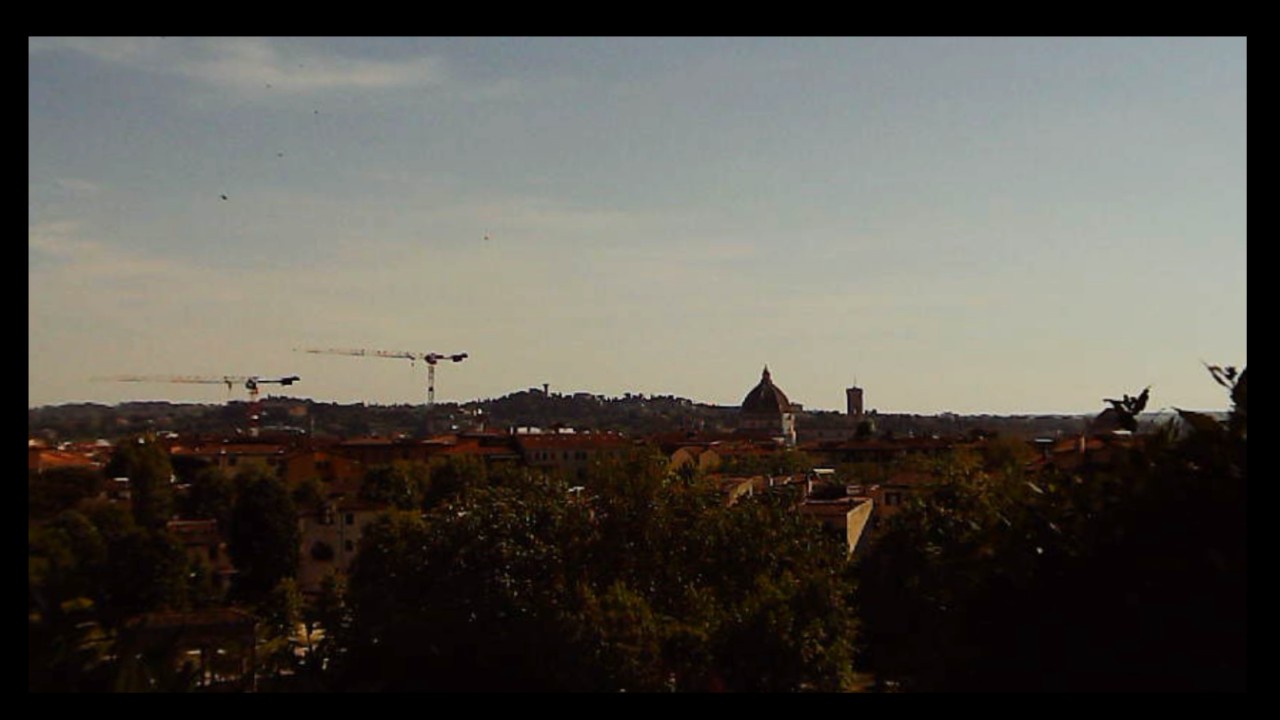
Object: Betafpv air75